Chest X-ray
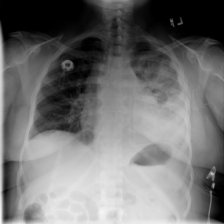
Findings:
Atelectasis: positive
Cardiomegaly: negative
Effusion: positive
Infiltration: negative
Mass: negative
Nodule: negative
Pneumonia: negative
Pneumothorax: negative
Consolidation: negative
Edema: negative
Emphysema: negative
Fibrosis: negative
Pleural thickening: negative
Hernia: negative